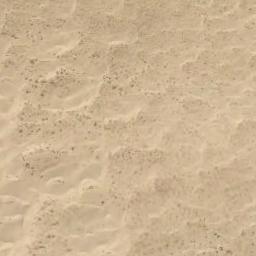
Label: desert